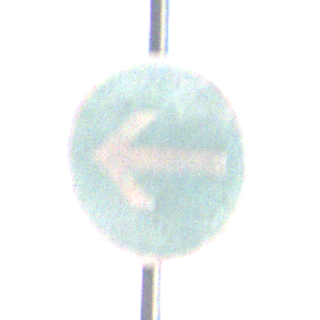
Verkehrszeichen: VorgeschriebeneFahrtrichtungHierLinks
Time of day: MorningAfternoon
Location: Outdoor (Urban)
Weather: Clear
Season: NotSpecified
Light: Natural